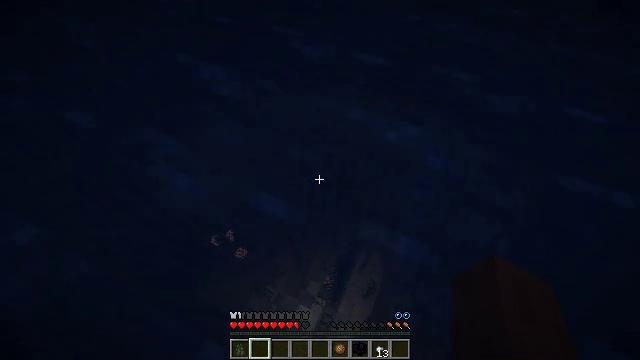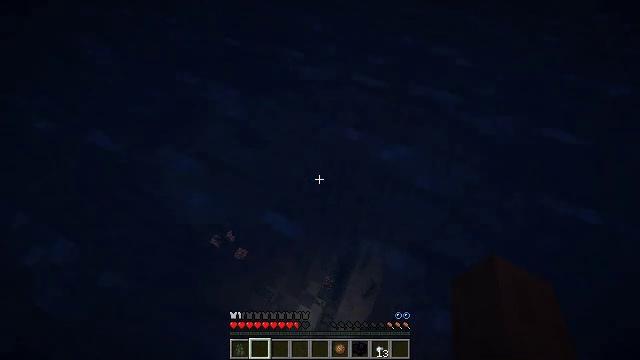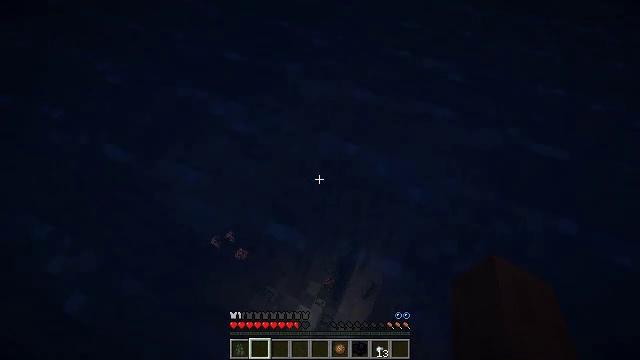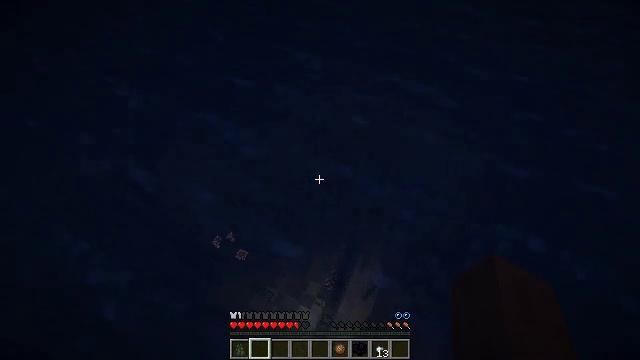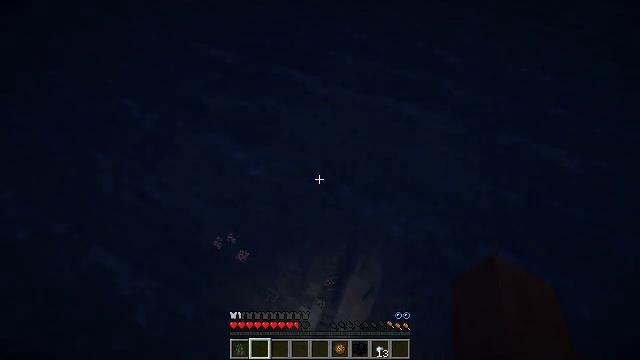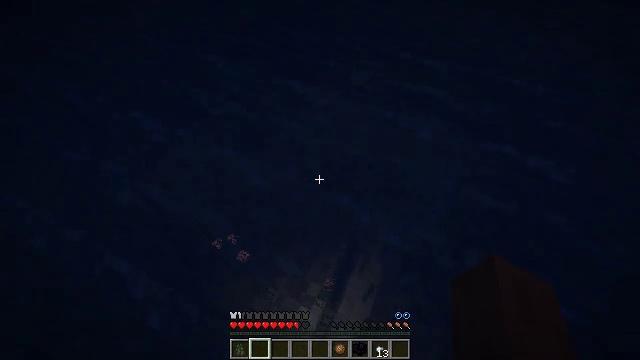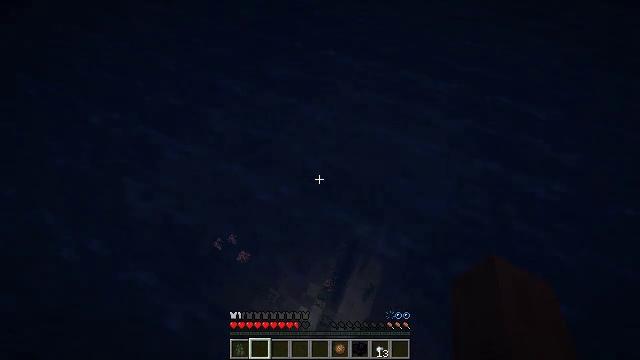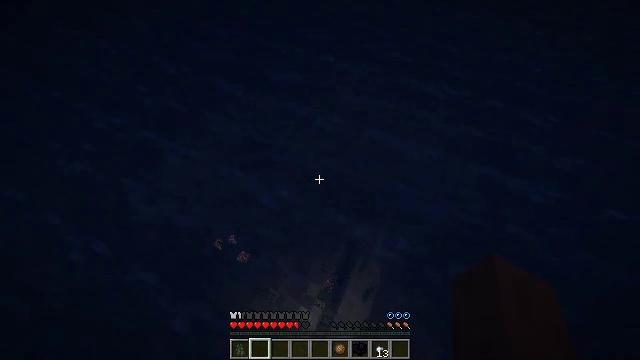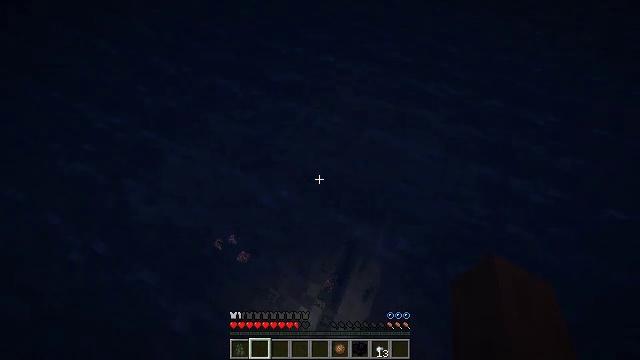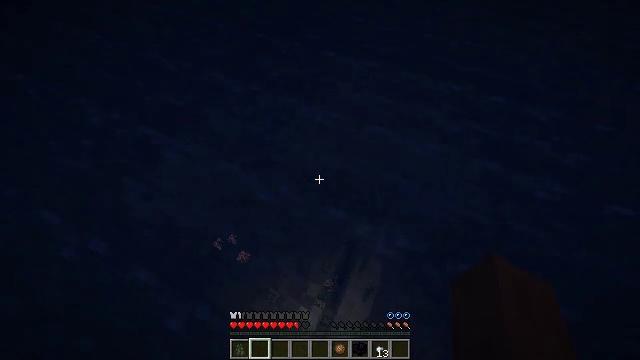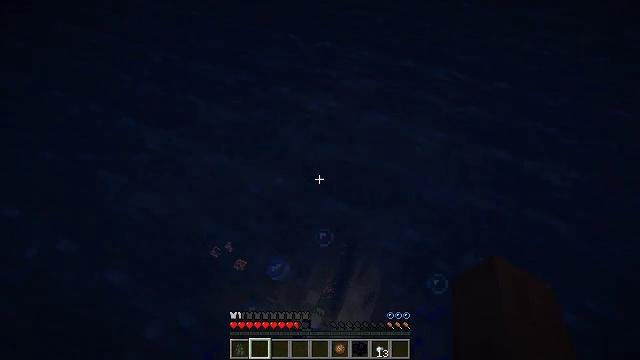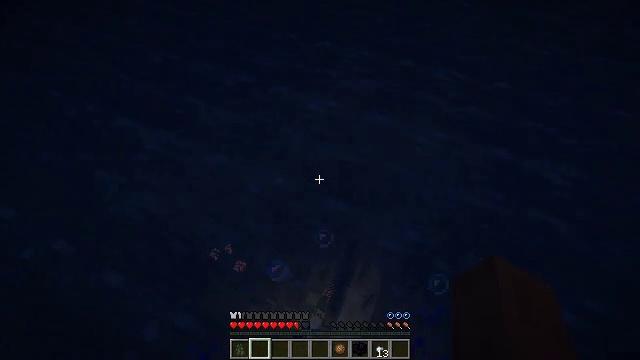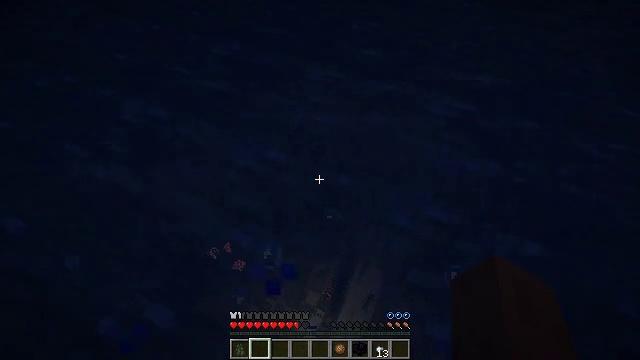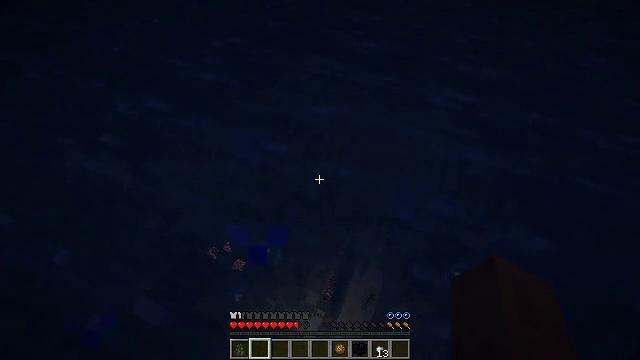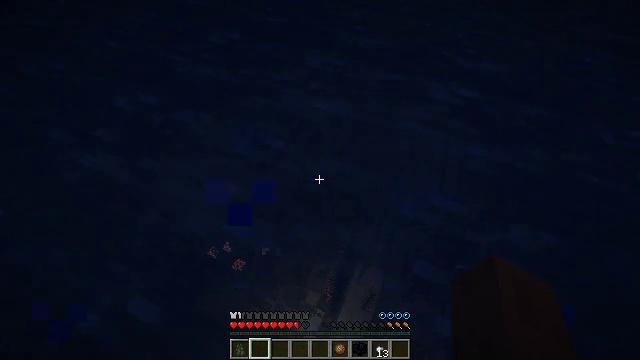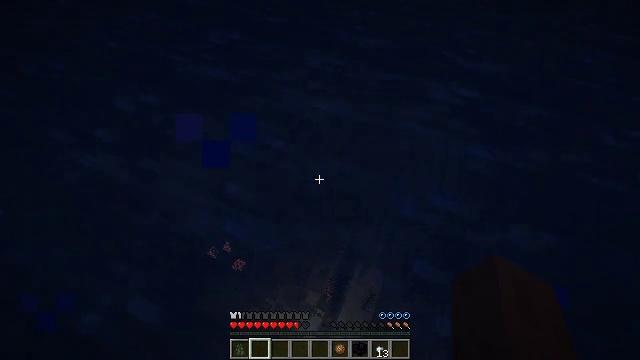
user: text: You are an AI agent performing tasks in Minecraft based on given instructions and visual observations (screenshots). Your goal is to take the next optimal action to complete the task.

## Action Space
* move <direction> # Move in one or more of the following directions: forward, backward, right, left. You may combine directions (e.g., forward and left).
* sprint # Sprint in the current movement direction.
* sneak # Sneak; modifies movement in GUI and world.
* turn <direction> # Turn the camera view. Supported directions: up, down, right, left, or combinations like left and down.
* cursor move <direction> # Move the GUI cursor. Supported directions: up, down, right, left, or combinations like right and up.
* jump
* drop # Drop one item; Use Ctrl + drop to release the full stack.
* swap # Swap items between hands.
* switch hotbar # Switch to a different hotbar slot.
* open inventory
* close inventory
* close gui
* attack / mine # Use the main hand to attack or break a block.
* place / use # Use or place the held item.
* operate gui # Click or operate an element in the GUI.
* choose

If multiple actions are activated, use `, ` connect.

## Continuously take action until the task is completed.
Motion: motion action
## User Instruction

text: Collect the sea lantern for its light.
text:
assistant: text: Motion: sprint, jump
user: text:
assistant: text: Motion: sprint, jump
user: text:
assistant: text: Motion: sprint, jump
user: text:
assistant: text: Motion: sprint, jump
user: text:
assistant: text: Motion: sprint, jump
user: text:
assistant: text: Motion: sprint, jump
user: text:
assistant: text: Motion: sprint, jump
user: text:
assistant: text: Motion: sprint, jump
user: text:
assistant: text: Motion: sprint, jump
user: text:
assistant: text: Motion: sprint, turn right and up, jump
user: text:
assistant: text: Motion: jump
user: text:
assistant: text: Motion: jump
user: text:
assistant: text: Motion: jump
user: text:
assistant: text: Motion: jump
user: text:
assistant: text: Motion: jump
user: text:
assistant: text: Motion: jump
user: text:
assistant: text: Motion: jump
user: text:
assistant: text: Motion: jump
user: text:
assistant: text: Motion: jump
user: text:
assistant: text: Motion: jump
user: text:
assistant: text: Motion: jump
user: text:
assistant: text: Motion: jump
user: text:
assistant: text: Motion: jump
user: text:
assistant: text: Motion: turn right, jump
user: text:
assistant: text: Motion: jump
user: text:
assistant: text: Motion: jump
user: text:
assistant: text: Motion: turn right and down, jump
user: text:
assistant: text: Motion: turn down, jump
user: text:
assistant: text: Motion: turn down, jump
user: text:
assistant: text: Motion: turn down, jump